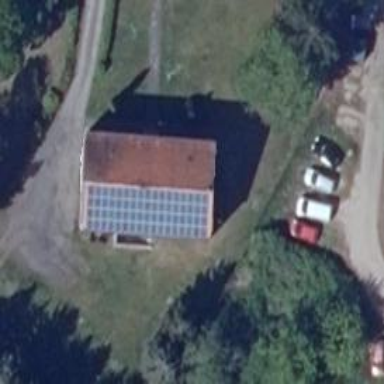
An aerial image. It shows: Solar photovoltaic panel generating electricity through small installation.